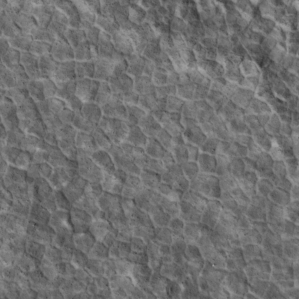
Label: non_frost